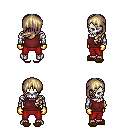
a pixel art fantasy rpg character, male body template, skeleton, maroon sleeveless shirt, red pants, white blonde left-swept hairstyle, gold gloves, brown slippers, four views (front, back, left, right), 2x2 character sprite sheet, small pixel art, hard edges, no anti-aliasing